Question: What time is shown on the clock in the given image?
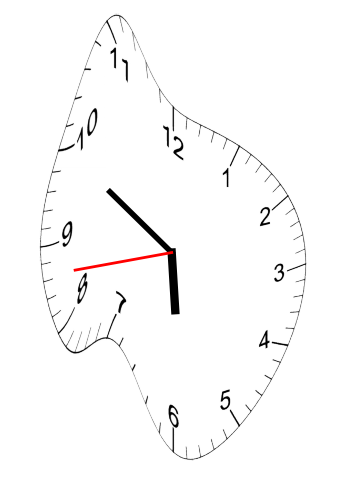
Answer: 05:49:43